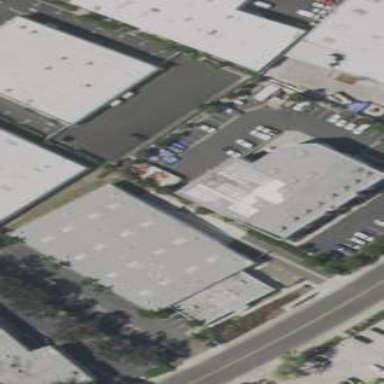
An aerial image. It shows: Commercial building.